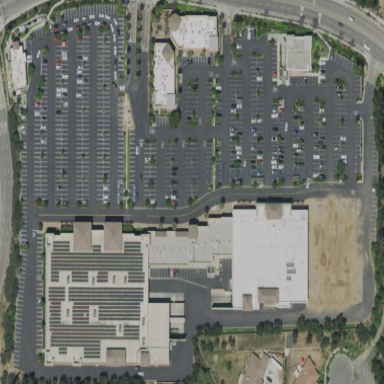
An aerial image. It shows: Retail area.